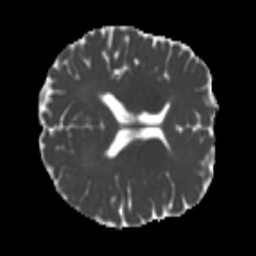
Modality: MD
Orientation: axial
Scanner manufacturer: siemens
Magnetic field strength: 3 T
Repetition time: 4 s
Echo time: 0.0594 s